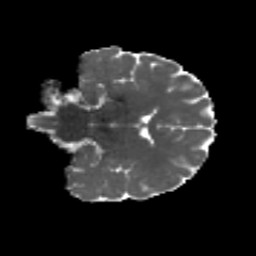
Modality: MD
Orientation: coronal
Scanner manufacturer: siemens
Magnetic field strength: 3 T
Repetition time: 4.16 s
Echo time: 0.0806 s